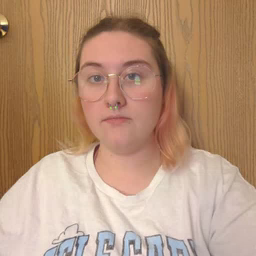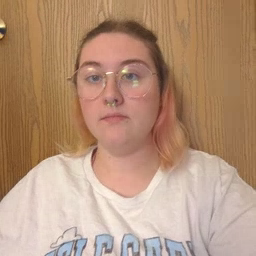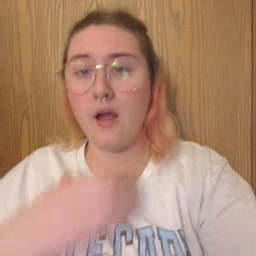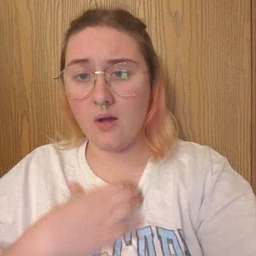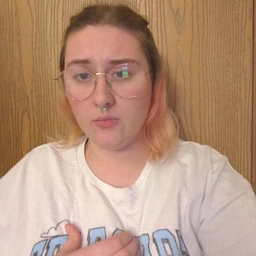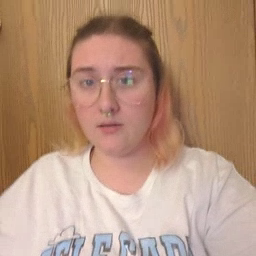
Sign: hungry